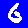
Digit: 6